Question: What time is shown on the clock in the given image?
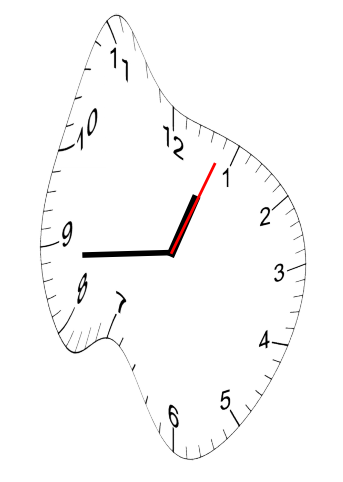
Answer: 12:44:04